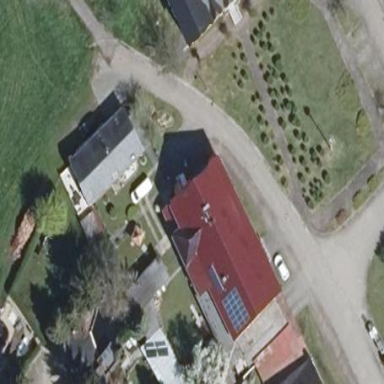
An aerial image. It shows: Gabled roof building with maroon color roof. The roof is oriented along the building.